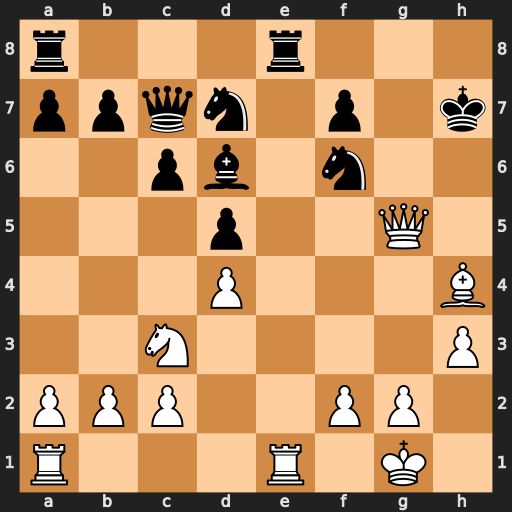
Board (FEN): r3r3/ppqn1p1k/2pb1n2/3p2Q1/3P3B/2N4P/PPP2PP1/R3R1K1
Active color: w
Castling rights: -
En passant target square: -
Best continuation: Qf5+ Kg8 Bxf6